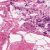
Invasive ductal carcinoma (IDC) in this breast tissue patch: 0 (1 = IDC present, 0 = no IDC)